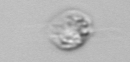
Label: Amoeba